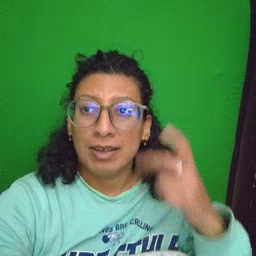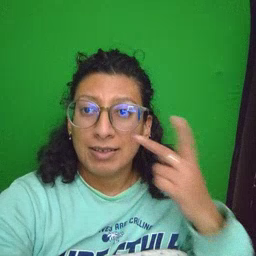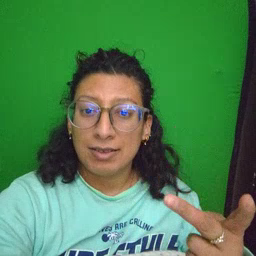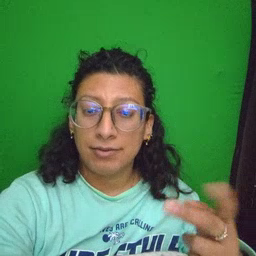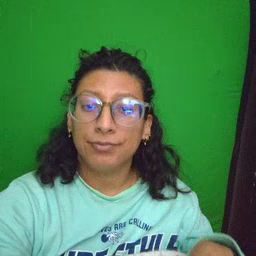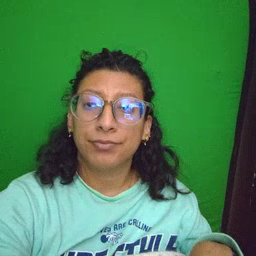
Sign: see